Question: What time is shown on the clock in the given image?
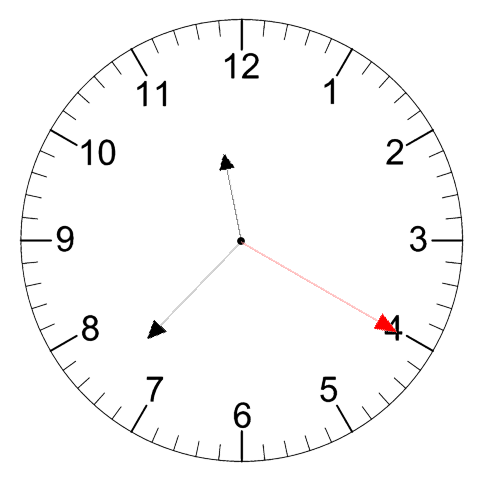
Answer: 11:37:20